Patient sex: F
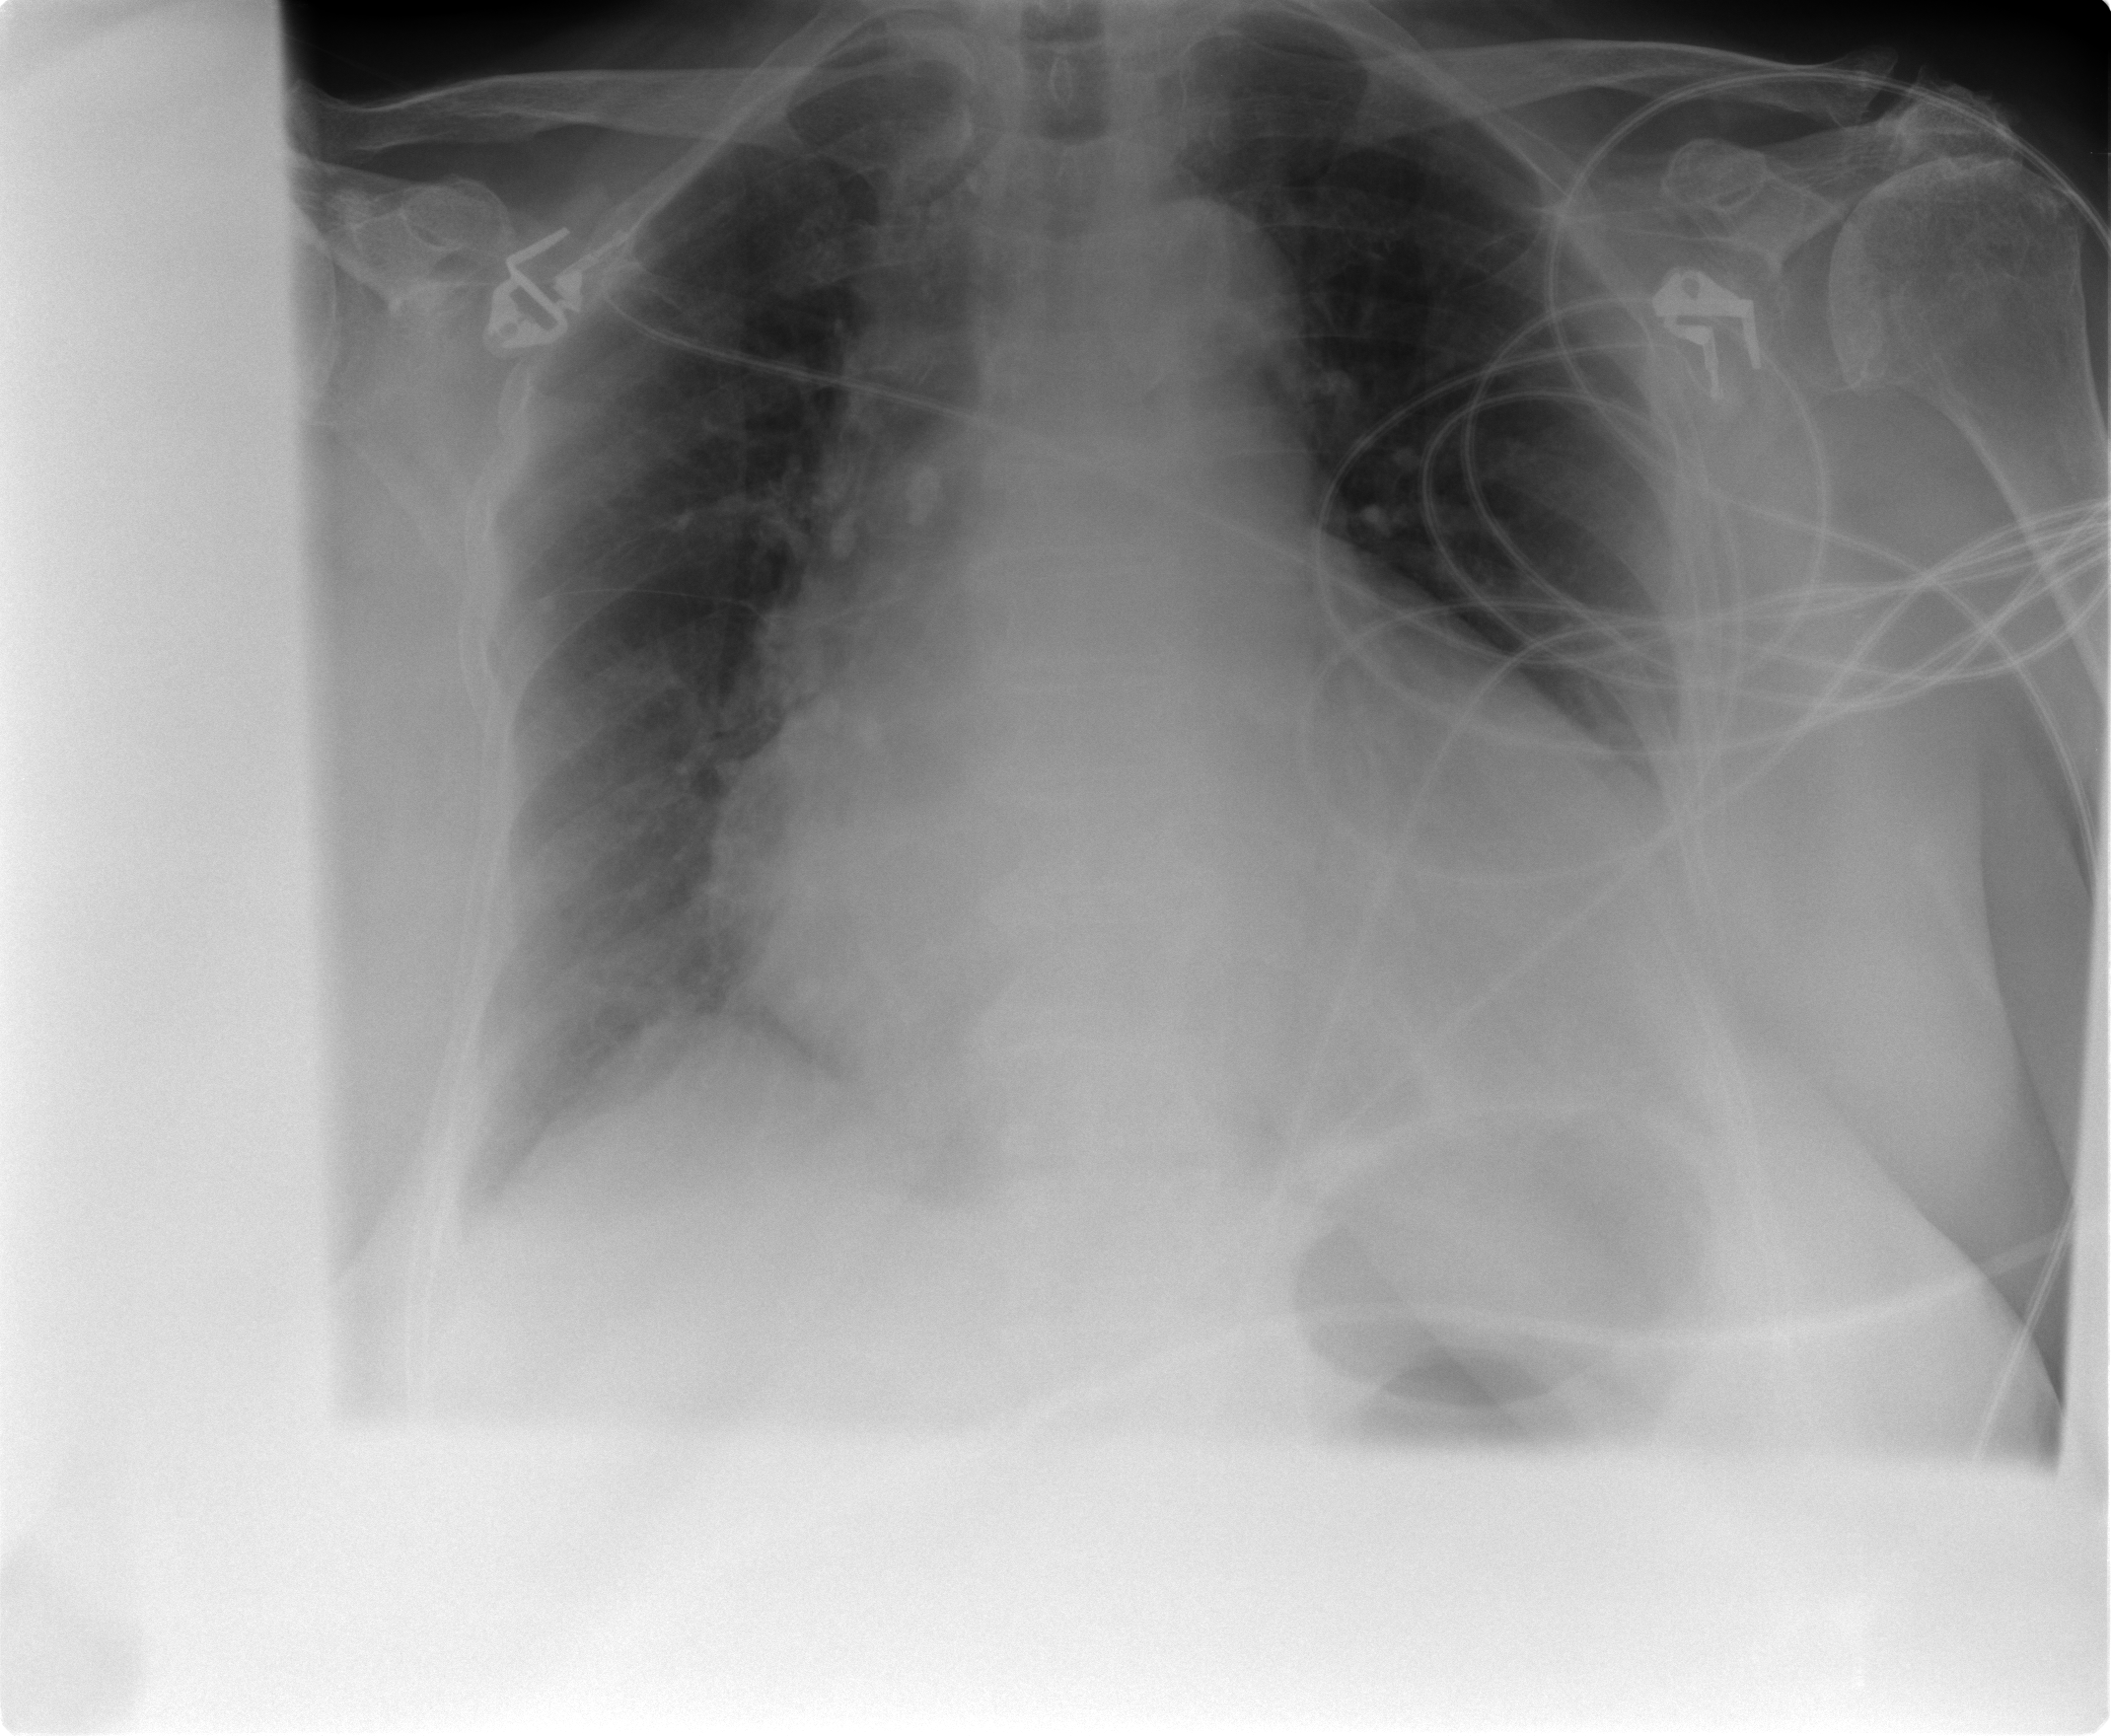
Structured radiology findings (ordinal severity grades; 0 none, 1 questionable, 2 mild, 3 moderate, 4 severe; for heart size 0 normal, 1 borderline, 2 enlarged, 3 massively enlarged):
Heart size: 3
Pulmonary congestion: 0
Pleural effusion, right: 0
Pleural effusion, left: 2
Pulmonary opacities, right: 0
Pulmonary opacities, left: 0
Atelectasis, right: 0
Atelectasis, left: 0